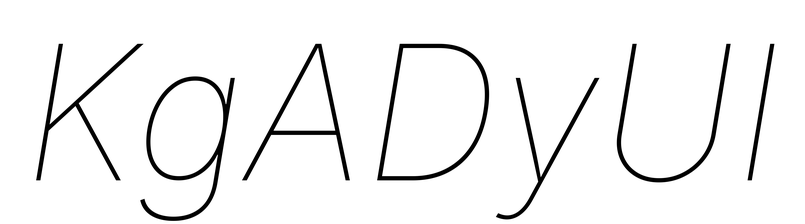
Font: Inter-Italic_Thin_Italic